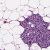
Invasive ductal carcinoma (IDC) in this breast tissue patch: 0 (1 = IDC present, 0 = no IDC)